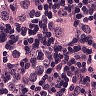
Metastatic tissue present: yes